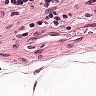
Metastatic tissue present: no